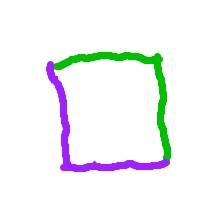
Shape: square